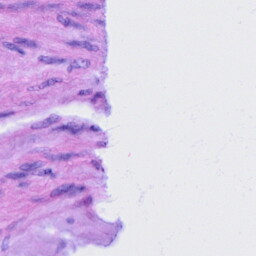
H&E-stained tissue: Cervix